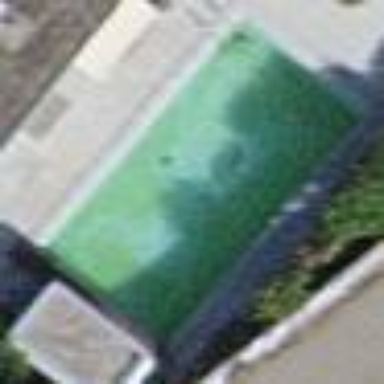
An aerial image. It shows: Swimming pool area designated for leisure and sport.